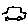
Label: car